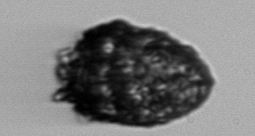
Label: Stenosemella_pacifica